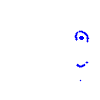
Particle: proton